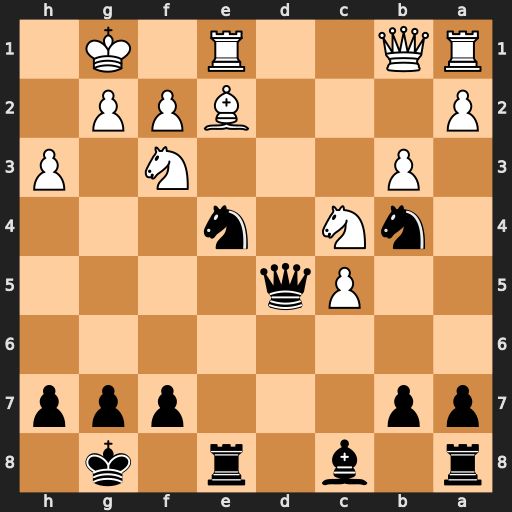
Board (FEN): r1b1r1k1/pp3ppp/8/2Pq4/1nN1n3/1P3N1P/P3BPP1/RQ2R1K1
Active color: b
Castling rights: -
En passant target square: -
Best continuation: Qxc5 Ne3 Nxf2